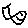
Label: fish